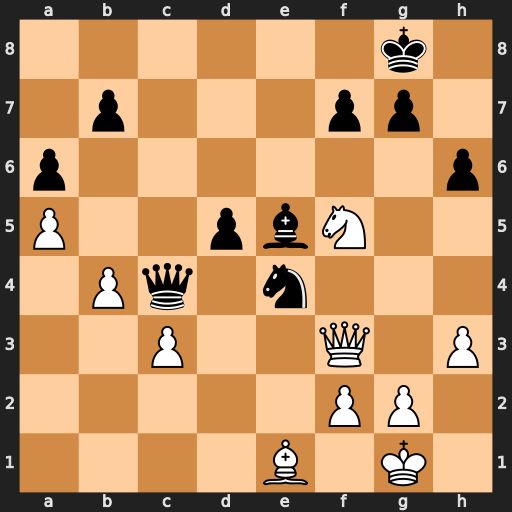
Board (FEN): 6k1/1p3pp1/p6p/P2pbN2/1Pq1n3/2P2Q1P/5PP1/4B1K1
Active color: w
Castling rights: -
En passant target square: -
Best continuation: Ne7+ Kf8 Ng6+